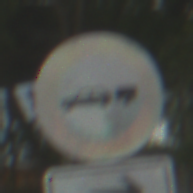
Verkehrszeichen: VerbotPersonenkraftwagenMitAnhaenger
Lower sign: RichtungsangabeDurchPfeile5
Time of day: MorningAfternoon
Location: Outdoor (Suburban)
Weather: PartlyCloudy
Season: NotSpecified
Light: Natural